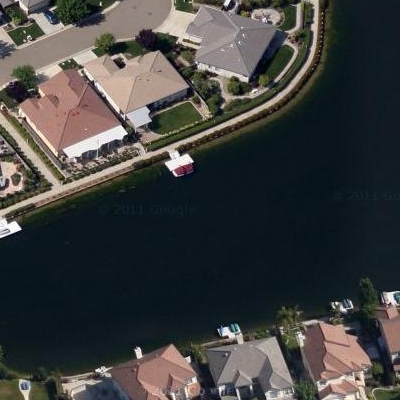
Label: RiverLake